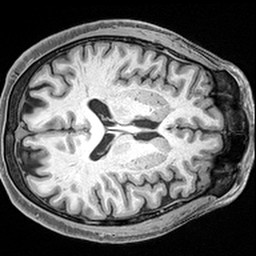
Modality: T1w
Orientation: axial
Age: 63
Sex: male
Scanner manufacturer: siemens
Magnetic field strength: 3 T
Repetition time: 2.4 s
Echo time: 0.0022 s